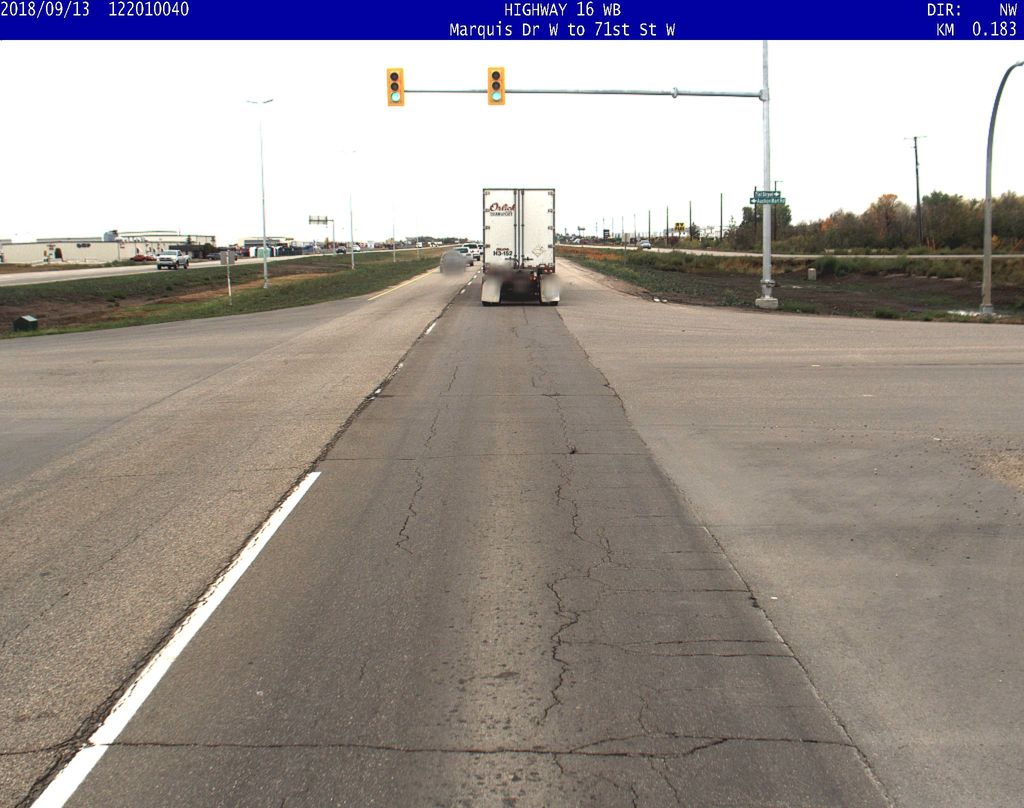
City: saskatoon